Frequency: 85000
Velocity: 0,2635
Power: 7,5
Pulse duration: 0,0000001
Pass count: 1
Magnification: 10
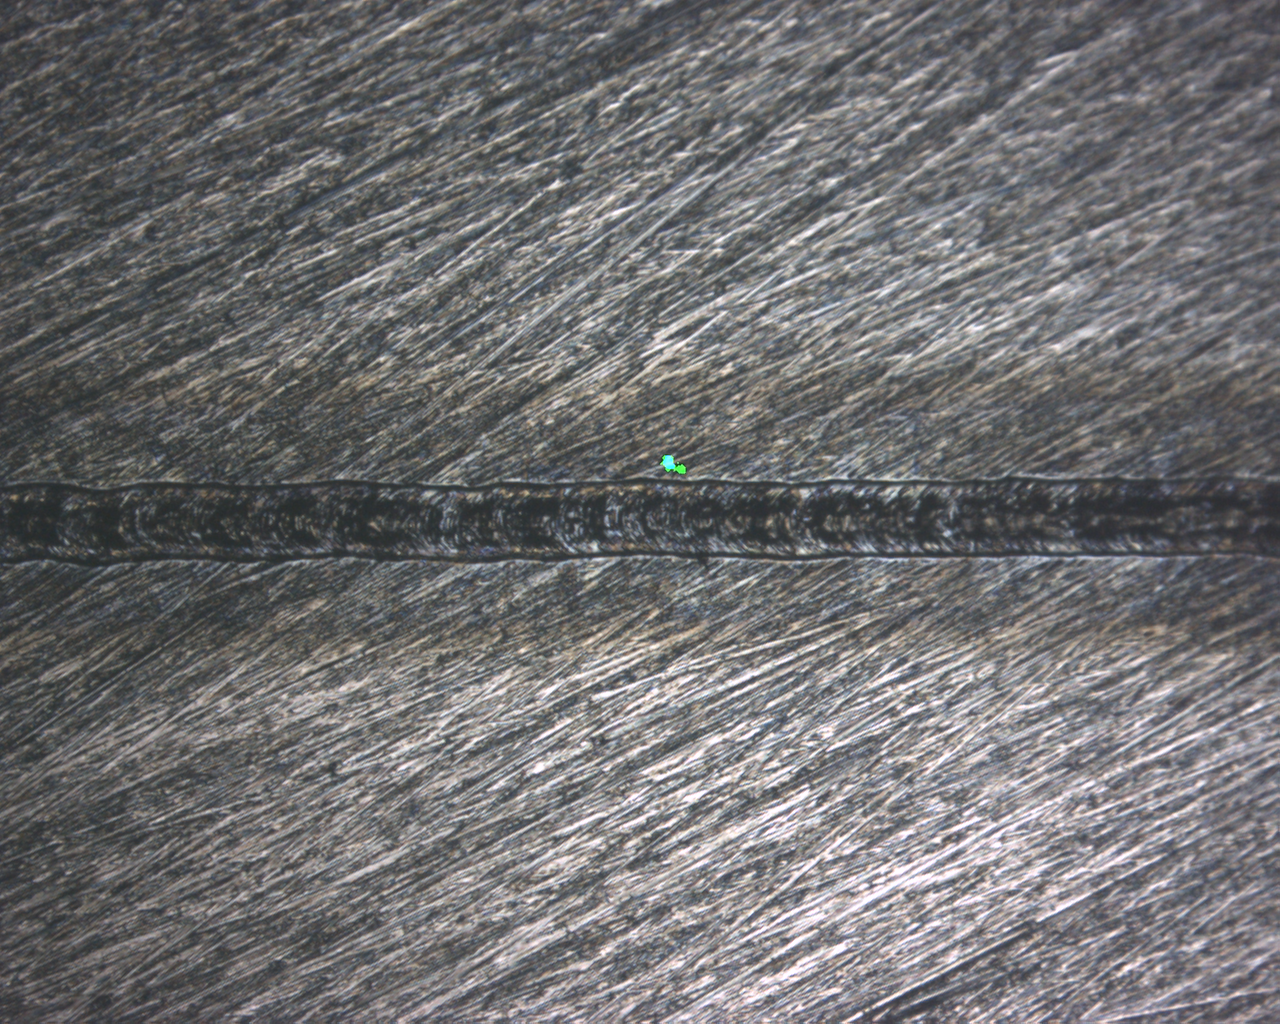
Measured width: 104.904
Other width: 19.601